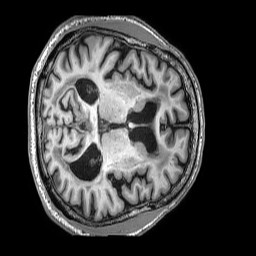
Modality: T1w
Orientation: axial
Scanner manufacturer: philips
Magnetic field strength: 3 T
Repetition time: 0.00676 s
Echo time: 0.003081 s